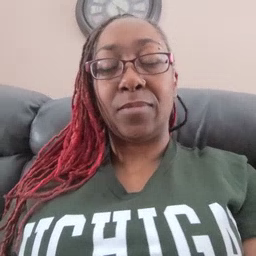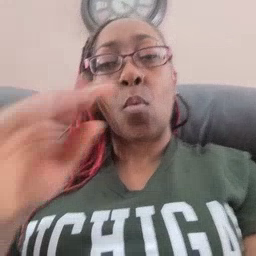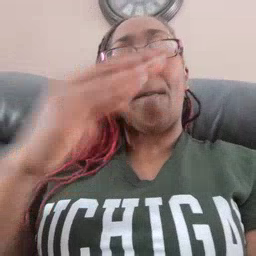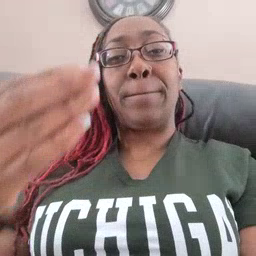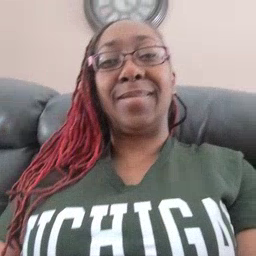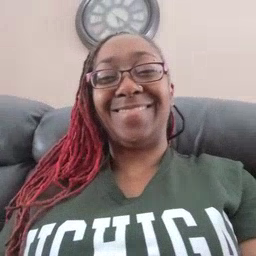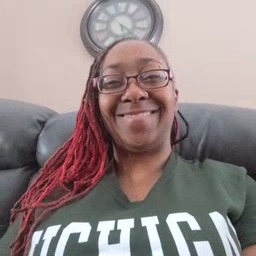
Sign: open